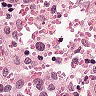
Metastatic tissue present: no